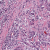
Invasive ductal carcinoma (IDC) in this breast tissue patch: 1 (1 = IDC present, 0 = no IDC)